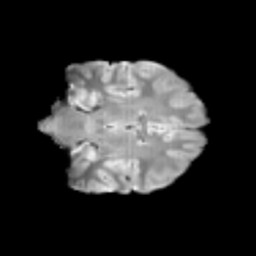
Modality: T2w
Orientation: coronal
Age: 14
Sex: female
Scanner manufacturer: siemens
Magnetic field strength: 3 T
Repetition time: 3.8 s
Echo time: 0.07 s